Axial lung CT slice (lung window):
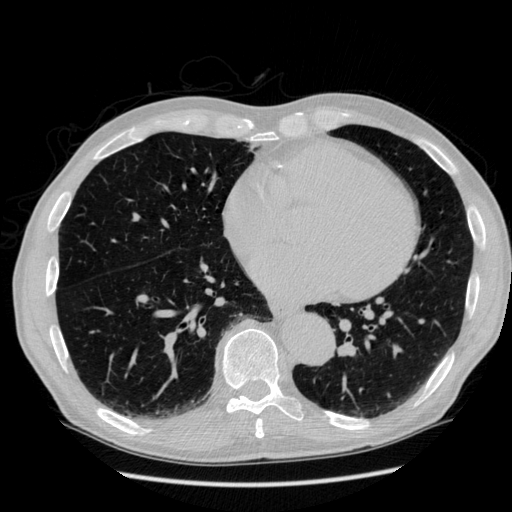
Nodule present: no